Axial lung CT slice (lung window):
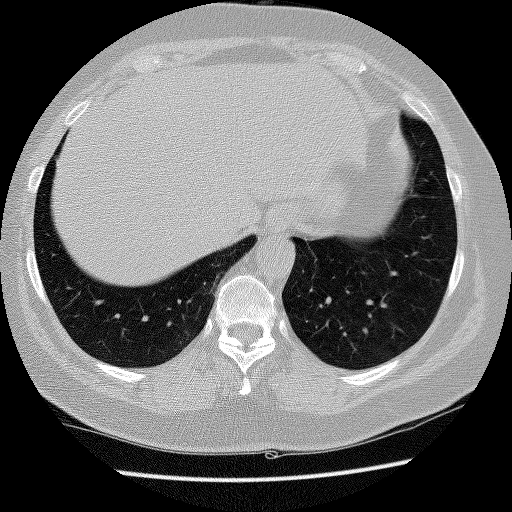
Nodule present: no